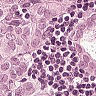
Metastatic tissue present: yes